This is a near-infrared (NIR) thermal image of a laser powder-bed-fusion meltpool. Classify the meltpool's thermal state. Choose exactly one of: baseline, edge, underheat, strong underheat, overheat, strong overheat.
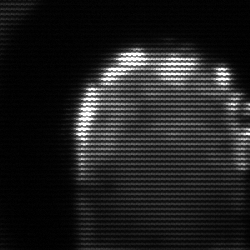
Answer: baseline